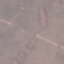
Land use / land cover: HerbaceousVegetation